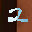
Label: 2